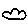
Label: cloud